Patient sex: M
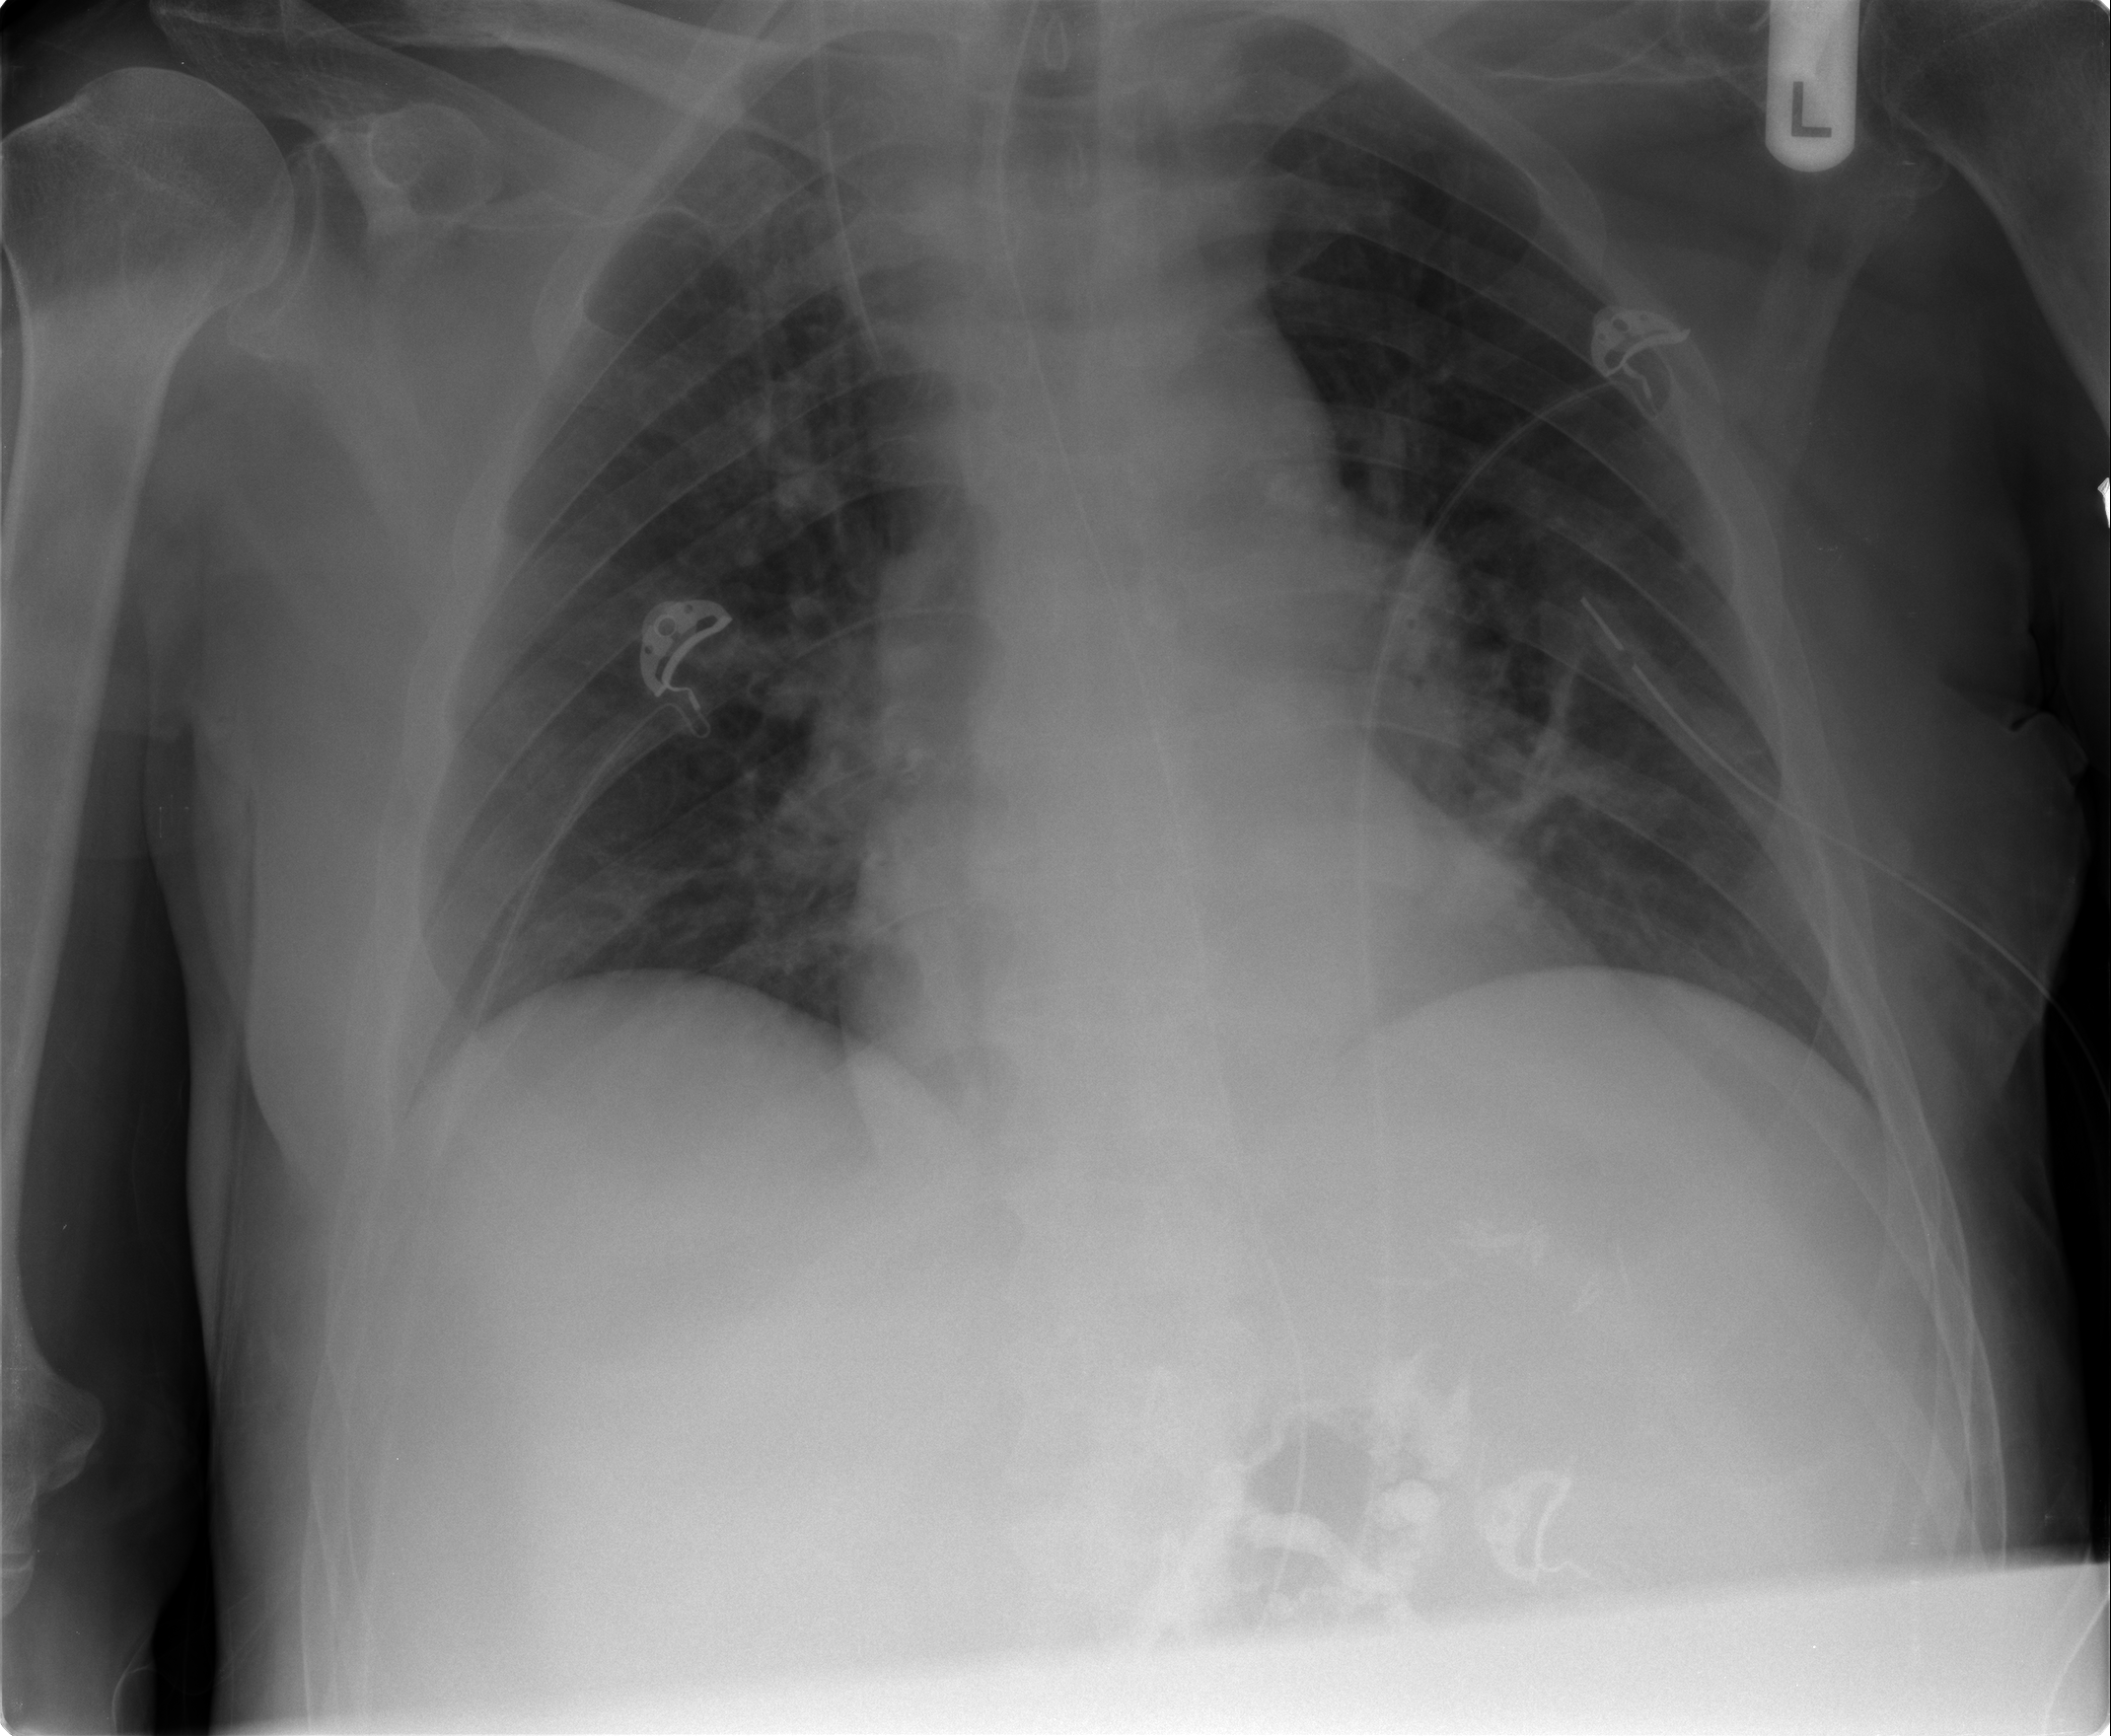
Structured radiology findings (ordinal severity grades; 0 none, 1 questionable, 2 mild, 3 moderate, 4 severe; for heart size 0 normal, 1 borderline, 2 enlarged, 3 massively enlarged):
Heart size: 0
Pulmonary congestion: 1
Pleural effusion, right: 0
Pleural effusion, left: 1
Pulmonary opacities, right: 0
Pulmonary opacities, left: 1
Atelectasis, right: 2
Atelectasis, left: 2